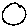
Label: circle